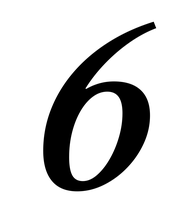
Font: LibreCaslonText-Italic_Medium_Italic